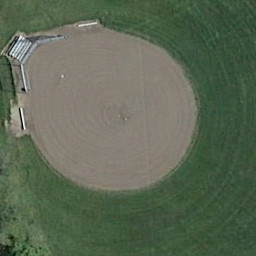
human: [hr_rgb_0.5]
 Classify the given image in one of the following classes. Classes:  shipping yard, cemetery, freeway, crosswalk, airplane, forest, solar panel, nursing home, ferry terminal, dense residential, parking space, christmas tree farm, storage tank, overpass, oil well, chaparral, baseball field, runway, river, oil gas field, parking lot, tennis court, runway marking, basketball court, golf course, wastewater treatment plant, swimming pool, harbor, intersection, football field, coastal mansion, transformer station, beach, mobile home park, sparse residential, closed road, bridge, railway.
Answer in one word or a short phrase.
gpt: baseball field